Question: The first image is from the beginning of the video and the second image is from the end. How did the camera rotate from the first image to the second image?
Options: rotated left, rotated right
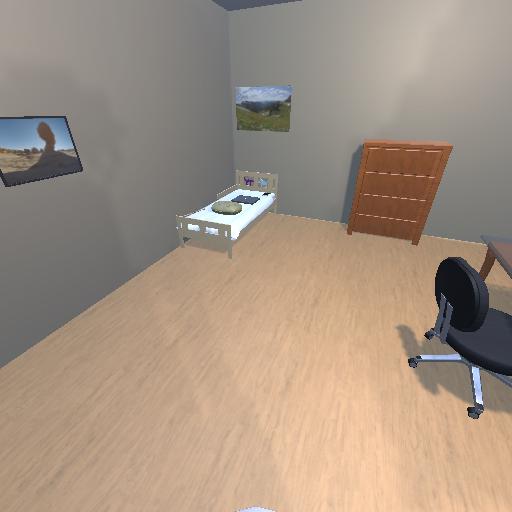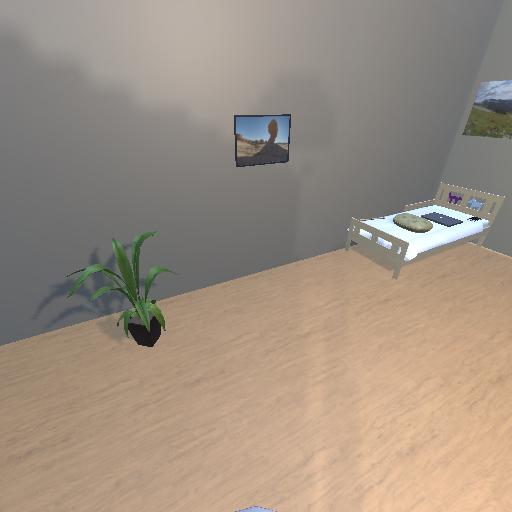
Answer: rotated left